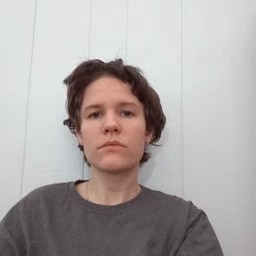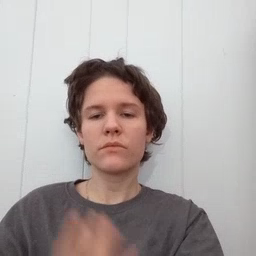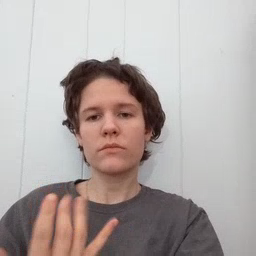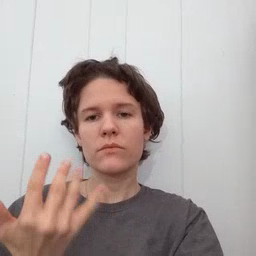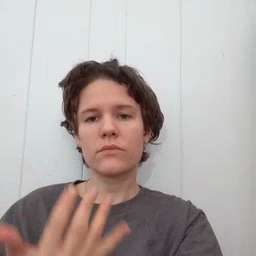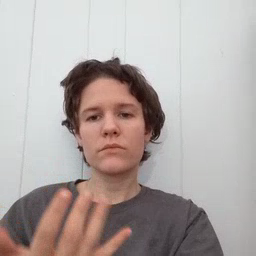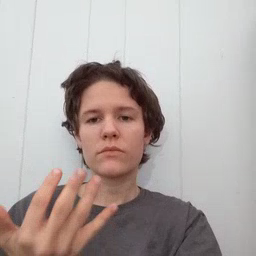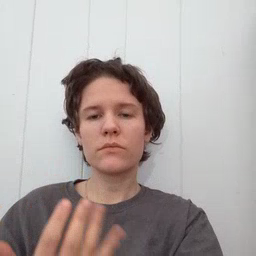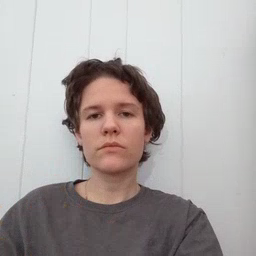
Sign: wait